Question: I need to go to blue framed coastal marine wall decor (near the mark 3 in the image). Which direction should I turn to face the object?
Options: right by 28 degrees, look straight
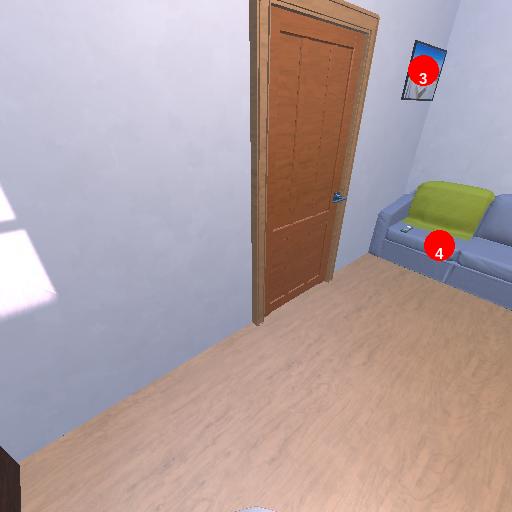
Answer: right by 28 degrees